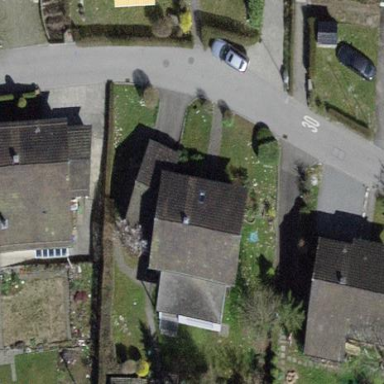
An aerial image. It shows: Detached building.